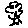
Label: tree